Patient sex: M
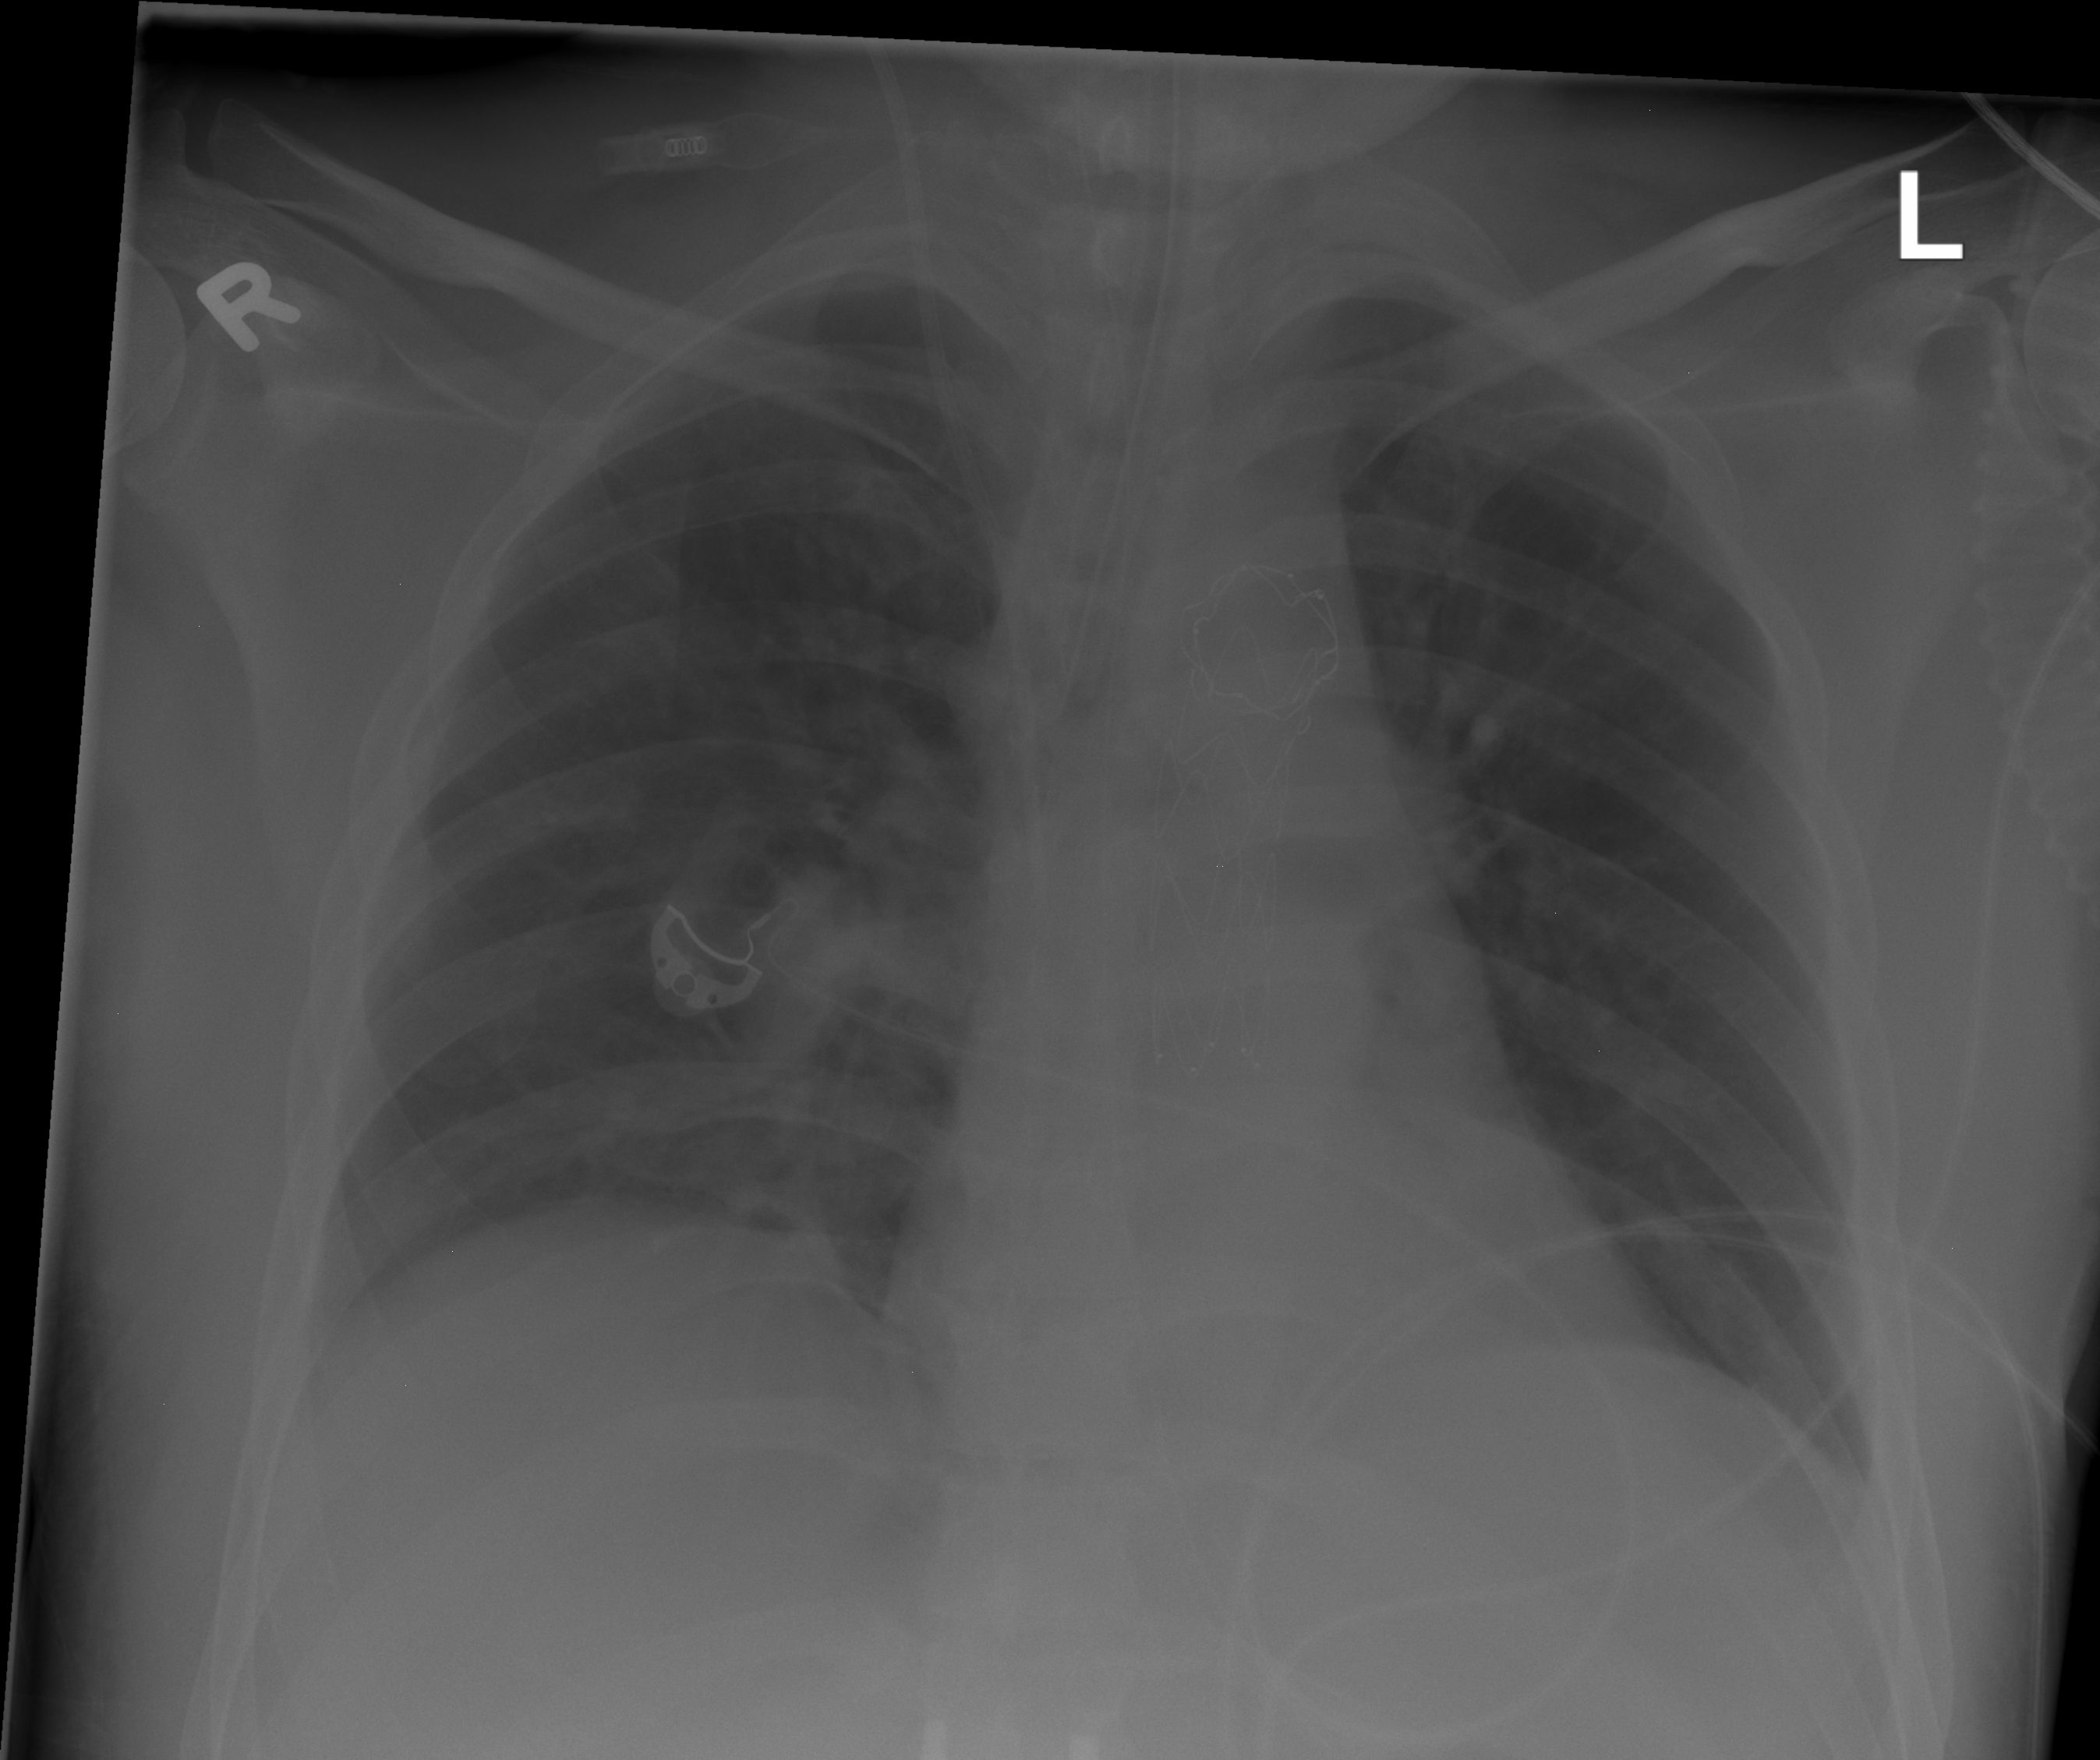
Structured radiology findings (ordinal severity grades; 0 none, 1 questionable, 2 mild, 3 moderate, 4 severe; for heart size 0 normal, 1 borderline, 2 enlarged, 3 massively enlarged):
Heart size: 0
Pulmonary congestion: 2
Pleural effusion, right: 1
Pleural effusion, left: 0
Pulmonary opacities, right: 2
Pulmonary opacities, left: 0
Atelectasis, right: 2
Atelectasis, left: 0